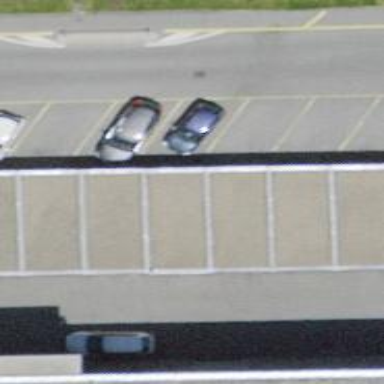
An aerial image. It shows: Garage building.